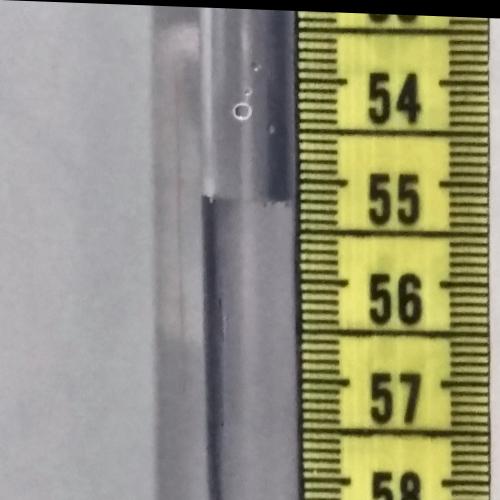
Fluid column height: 55.2 cm